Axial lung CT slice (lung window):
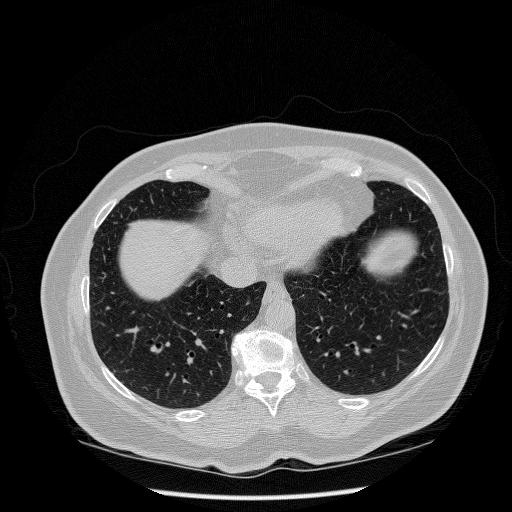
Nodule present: no